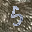
Label: 5